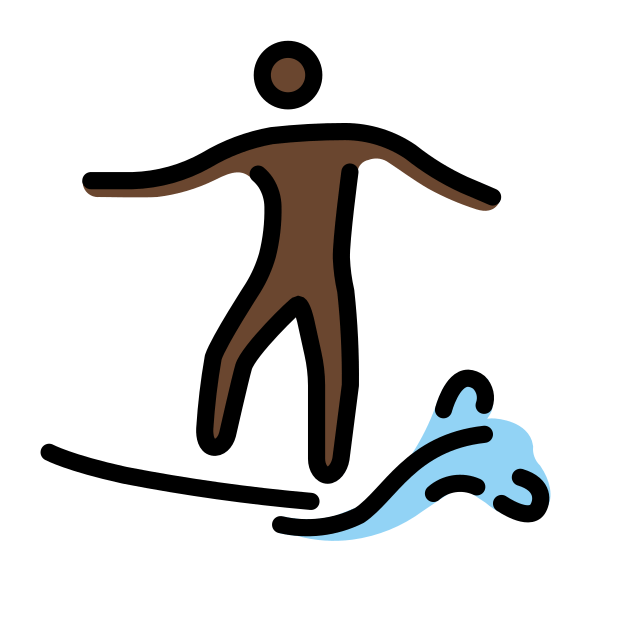
man surfing: dark skin tone